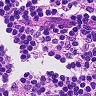
Metastatic tissue present: no